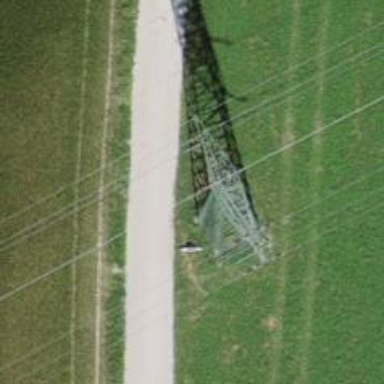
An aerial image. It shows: Power line is depicted.